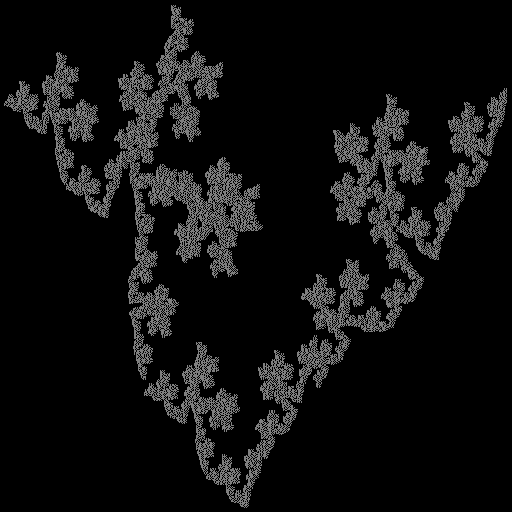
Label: penta